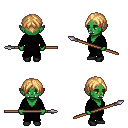
a pixel art fantasy rpg character, female body template, orc, green skin, gray robe, white pants, light blonde parted hairstyle, black shoes, spear, four views (front, back, left, right), 2x2 character sprite sheet, small pixel art, hard edges, no anti-aliasing